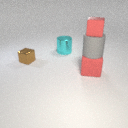
large red rubber cube in front of large cyan metal cylinder